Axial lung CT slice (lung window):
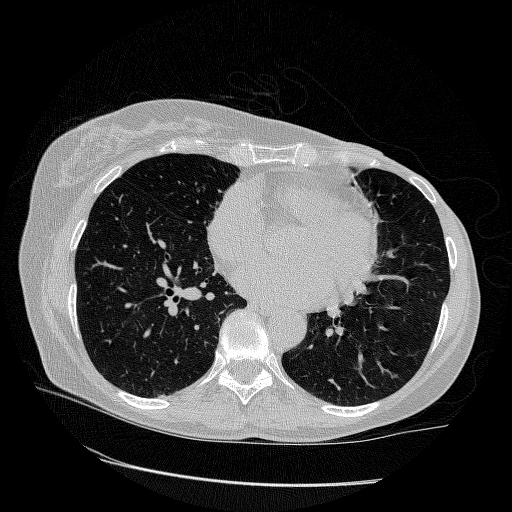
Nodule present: yes
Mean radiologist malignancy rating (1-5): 2.667